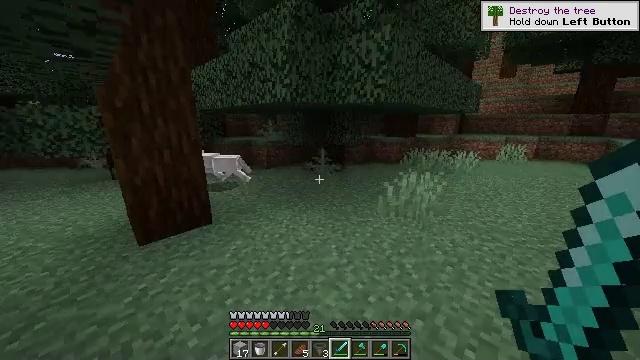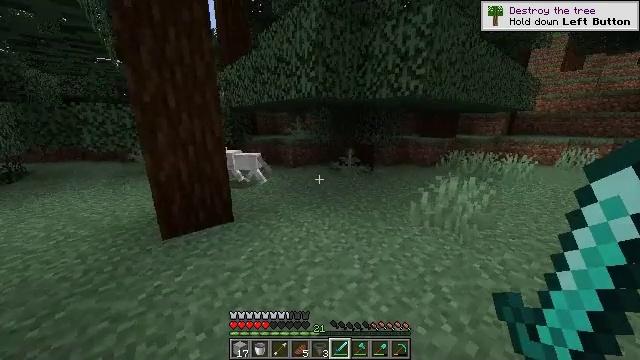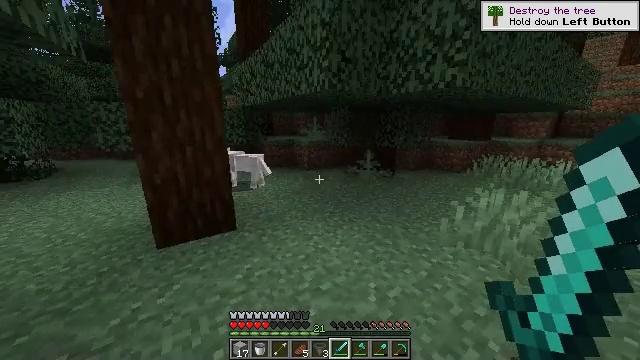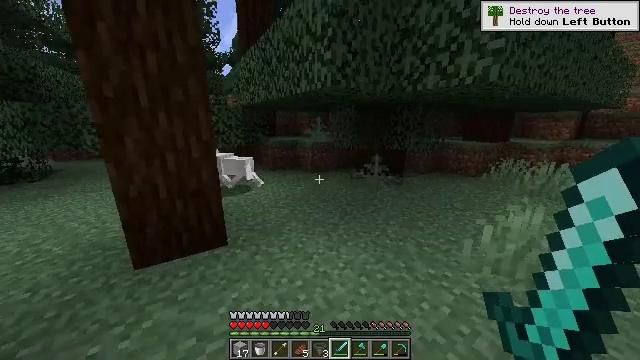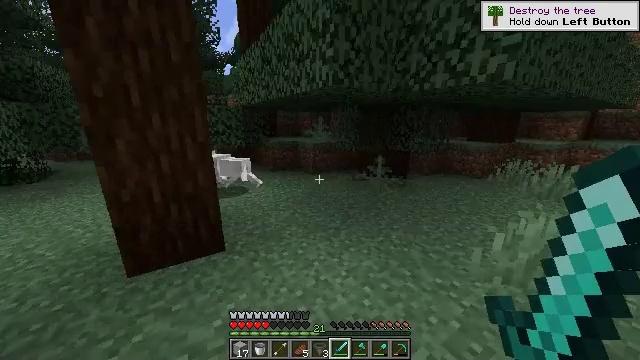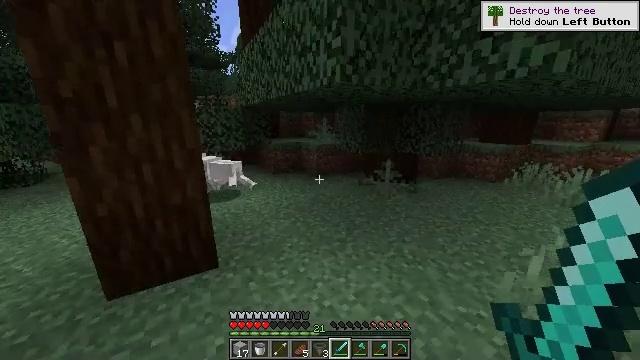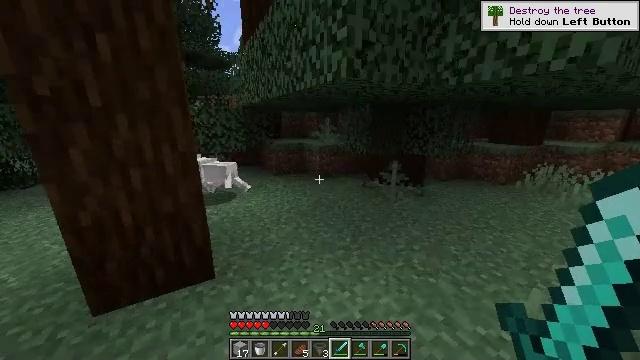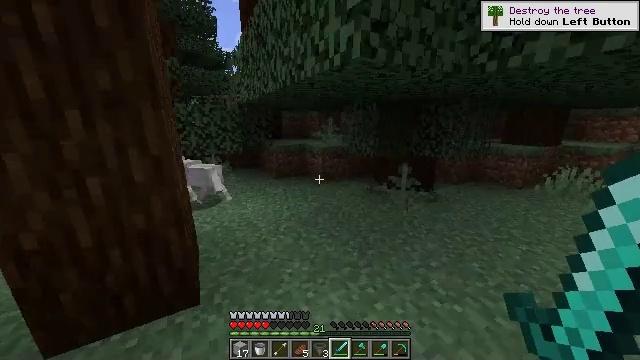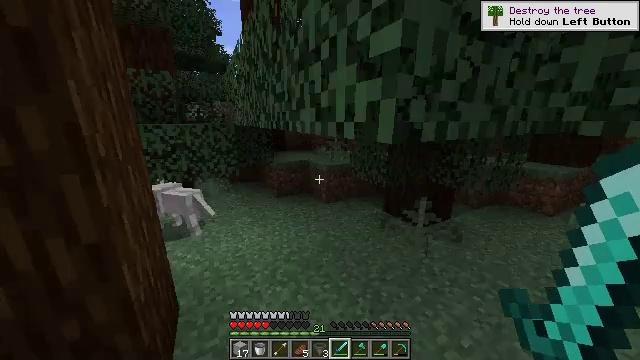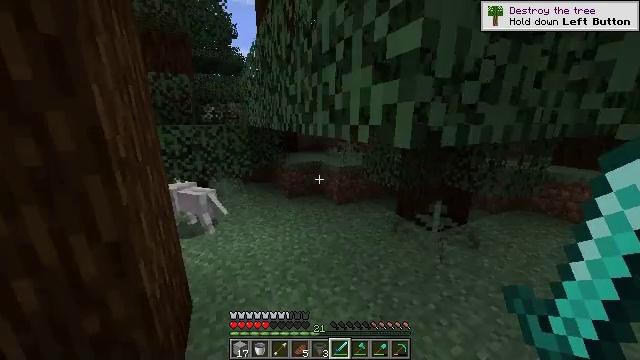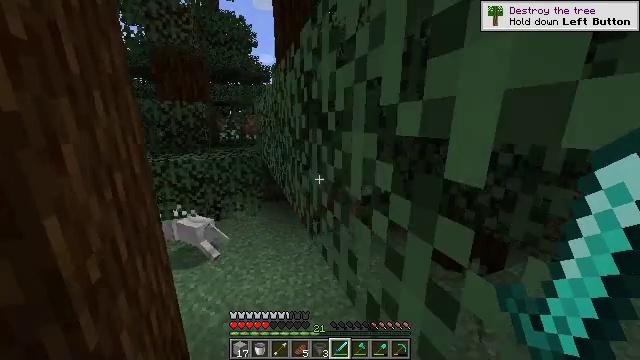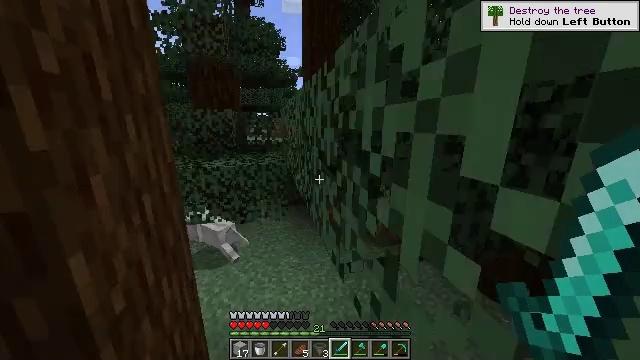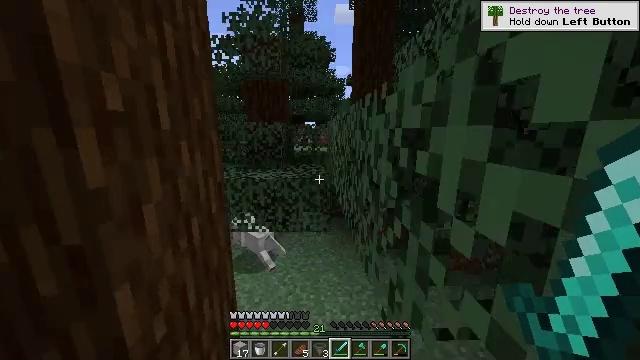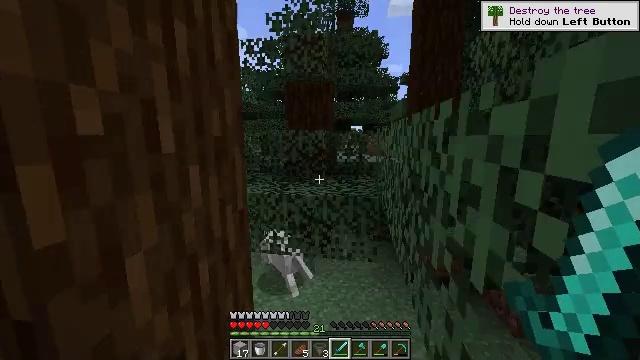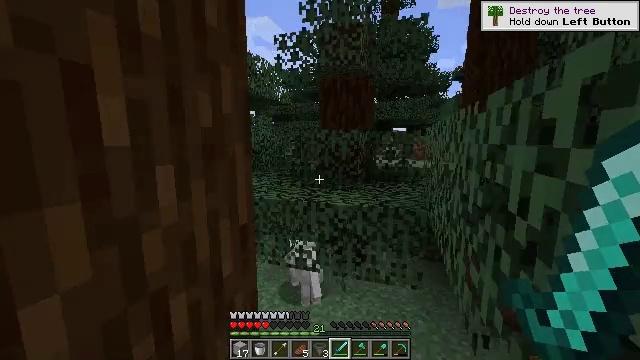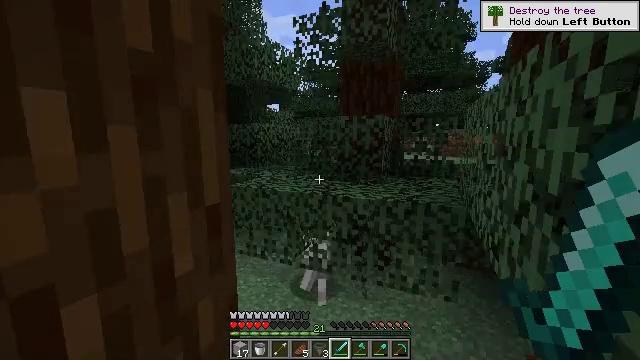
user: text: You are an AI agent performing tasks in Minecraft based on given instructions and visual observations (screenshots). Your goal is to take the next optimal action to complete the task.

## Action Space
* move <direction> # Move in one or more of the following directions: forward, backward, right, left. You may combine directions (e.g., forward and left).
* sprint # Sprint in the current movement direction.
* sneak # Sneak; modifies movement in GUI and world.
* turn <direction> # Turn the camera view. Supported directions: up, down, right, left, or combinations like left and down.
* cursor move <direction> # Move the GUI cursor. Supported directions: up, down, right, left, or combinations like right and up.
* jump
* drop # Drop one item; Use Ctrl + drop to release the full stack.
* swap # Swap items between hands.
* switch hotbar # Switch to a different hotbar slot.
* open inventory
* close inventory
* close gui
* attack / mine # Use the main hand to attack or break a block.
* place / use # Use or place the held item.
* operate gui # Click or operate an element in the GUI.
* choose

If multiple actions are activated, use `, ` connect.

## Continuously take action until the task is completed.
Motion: motion action
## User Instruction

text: Gather sweet berries from the bush.
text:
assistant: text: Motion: move forward, turn left, jump
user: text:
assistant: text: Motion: move forward, turn left, jump
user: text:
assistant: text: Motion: move forward, sprint, turn left, jump
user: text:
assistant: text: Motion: move forward, sprint, jump
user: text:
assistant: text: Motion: move forward, sprint, turn left, jump
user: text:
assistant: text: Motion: move forward, sprint, jump
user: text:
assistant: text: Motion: move forward, sprint, jump
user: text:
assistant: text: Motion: move forward, sprint, turn left, jump
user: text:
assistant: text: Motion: move forward, sprint, turn left
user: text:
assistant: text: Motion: move forward, turn left
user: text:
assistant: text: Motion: move forward, turn left
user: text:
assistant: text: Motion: move forward, turn left and up
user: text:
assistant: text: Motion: move forward, turn left and up
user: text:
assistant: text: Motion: move forward, turn left and up
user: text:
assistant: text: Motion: move forward, turn left
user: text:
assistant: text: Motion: move forward, turn left
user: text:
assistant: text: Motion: move forward, turn left
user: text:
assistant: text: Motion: move forward, turn left
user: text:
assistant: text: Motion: move forward, turn left
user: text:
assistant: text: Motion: move forward
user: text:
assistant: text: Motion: move forward
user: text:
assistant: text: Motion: move forward
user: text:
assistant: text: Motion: move forward, turn left
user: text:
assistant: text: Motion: move forward, turn left
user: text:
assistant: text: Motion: move forward, turn left
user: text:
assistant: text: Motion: move forward, turn left
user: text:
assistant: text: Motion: move forward, turn left and down
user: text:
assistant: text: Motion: move forward, turn left
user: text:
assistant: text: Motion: move forward
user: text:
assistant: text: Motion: move forward